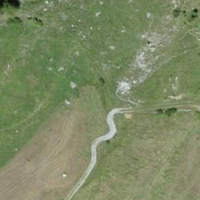
EUNIS habitat code: 26
Species observed at this site:
Melitaea didyma